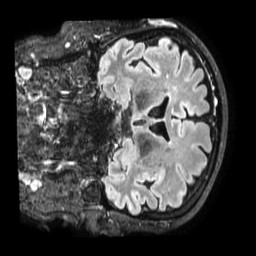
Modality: FLAIR
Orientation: coronal
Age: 66
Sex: male
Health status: ill
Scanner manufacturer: philips
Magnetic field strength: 3 T
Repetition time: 4.8 s
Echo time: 0.34 s